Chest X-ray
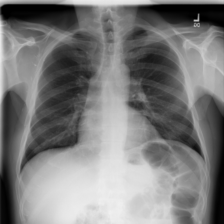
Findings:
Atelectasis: negative
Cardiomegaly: negative
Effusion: negative
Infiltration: negative
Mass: negative
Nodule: negative
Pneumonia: negative
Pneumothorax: negative
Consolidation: negative
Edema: negative
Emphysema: negative
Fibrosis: negative
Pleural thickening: negative
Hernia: negative